Current action and preconditions to check: trajectory_clear

Your task: For each precondition in the list above, predict whether it will hold at this action.

Consider the current scene as observed from the mobile robot's camera, and analyze the predicted future states of all dynamic agents (e.g., people, animals, vehicles, or any moving entities) within the NEXT SECOND.

IMPORTANT: Only answer "very likely" if you are absolutely certain—based on strong, clear evidence—that a dynamic agent will violate the precondition in the predicted future state. Do NOT answer "very likely" for unlikely, ambiguous, or low-probability risks.

Ask yourself for each precondition: Is there a high probability, with clear and convincing evidence, that the predicted future states of any dynamic agent will interfere with the predicted future state of the currently executing action within the NEXT SECOND, causing that precondition to fail?

Assess the risk level based on these predictions. Use "likely" or "very likely" if motions create a clear risk of interference.

Use "neutral" or "improbable" if agents are nearby but their predicted paths are clearly diverging or non-conflicting.

Failure Risk Categories: "very improbable", "improbable", "neutral", "likely", "very likely"

Answer Format: Output ONLY the probability_of_failure value from these categories: "very improbable", "improbable", "neutral", "likely", "very likely"

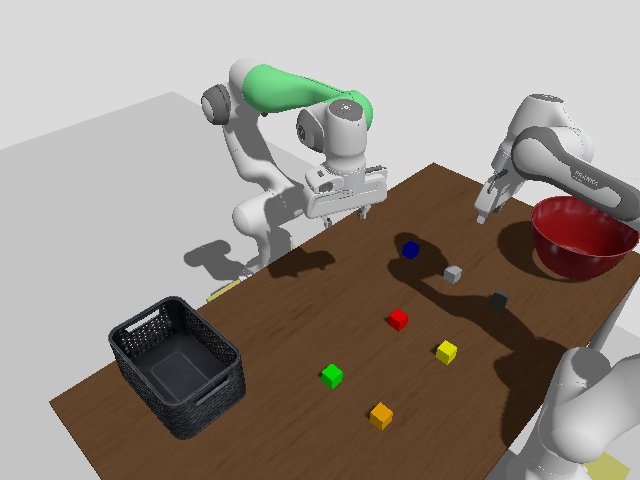

Answer: very improbable